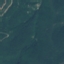
Label: Forest